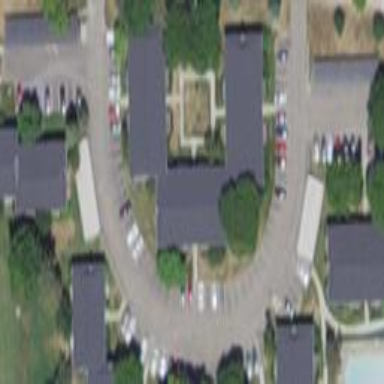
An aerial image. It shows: Parking area.